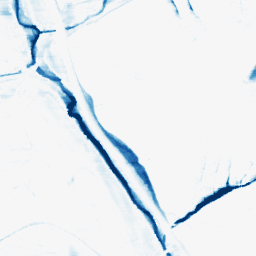
Category: morphological
Decomposition family: morphological_rect
Decomposition parameters: operation: closing
width: 20
height: 5
Upsampling method: bicubic
Upsampling parameters: scale: 8
Upsampling scale: 8